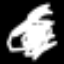
Label: squiggle